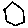
Label: hexagon